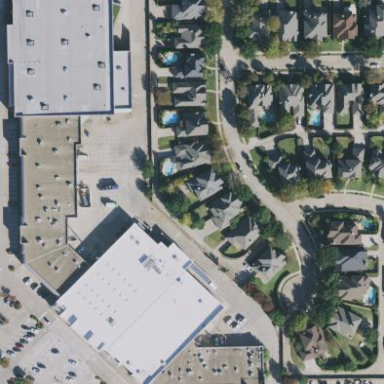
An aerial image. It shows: Retail area.